五年级 · 立体几何学
有 A、B、C 三种规格的纸板（数量足够多），从中选六张做一个长方体（长、宽、高都相等的除外）, 这个长方体的体积是多少？先写出选的纸板种类和张数再求体积。（图中数据单位为厘米）

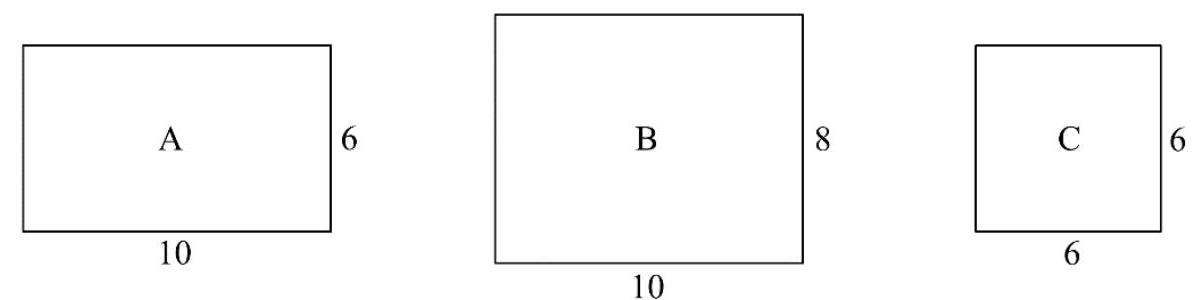
答案: 解选 $\mathrm{A}$ 种纸板 4 张, $\mathrm{C}$ 种纸板 2 张; 360 立方厘米

【分析】根据长方体的特征, 长方体有 6 个面, 相对的面完全相同, 所以选择 $\mathrm{A}$ 种纸板 4 张, $\mathrm{C}$ 种纸板 2 张; 组成的长方体的长是 10 厘米、宽是 6 厘米、高是 6 厘米, 根据长方体的体积 $=$ 长 $\times$ 宽 $\times$ 高,代入数据计算, 求出这个长方体的体积。

【详解】选 $\mathrm{A}$ 种纸板 4 张, $\mathrm{C}$ 种纸板 2 张;

$10 \times 6 \times 6$

$=60 \times 6$

$=360$ （立方厘米）

答: 选 $\mathrm{A}$ 种纸板 4 张, C 种纸板 2 张; 这个长方体的体积是 360 立方厘米。
【点睛】关键是掌握长方体的特征以及长方体体积公式的实际应用。